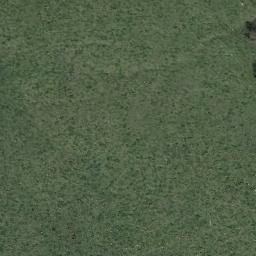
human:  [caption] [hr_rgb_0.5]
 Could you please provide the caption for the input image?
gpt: The meadow is full of green grass .

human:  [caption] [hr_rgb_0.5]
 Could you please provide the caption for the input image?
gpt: The entire image is dominated by grass .

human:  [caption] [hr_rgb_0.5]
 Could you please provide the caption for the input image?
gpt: This meadow has evenly distributed dense grasses .

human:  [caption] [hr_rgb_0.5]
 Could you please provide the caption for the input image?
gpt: The meadow is dense but uneven .

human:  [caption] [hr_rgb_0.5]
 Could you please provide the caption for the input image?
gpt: A green meadow with many grass .